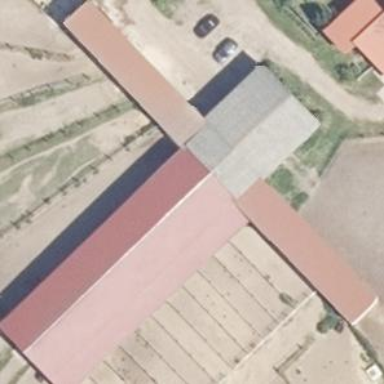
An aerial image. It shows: Stable.